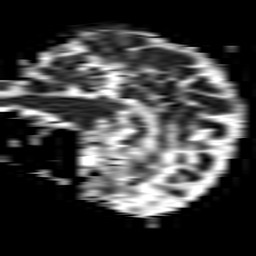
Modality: ADC
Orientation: sagittal
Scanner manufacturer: philips
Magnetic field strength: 1.5 T
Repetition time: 3.395 s
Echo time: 0.06922 s